Interaction volume radius: 10 \u00c5
Interaction volume height: 20 \u00c5
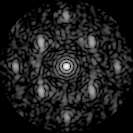
Disorder parameter: 0.4642